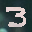
Label: 3